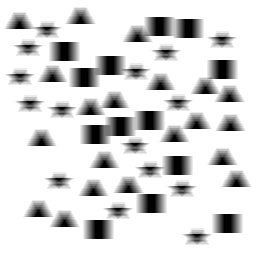
Squares: 13
Triangles: 20
Stars: 15
Total shapes: 48